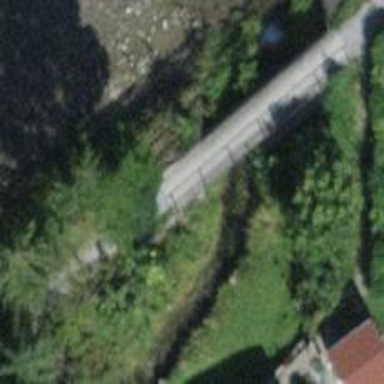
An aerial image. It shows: Concrete bridge over track with grade 2 surface.